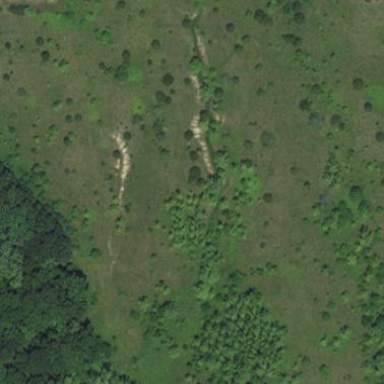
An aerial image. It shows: Patch of scrub vegetation.